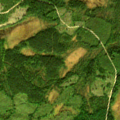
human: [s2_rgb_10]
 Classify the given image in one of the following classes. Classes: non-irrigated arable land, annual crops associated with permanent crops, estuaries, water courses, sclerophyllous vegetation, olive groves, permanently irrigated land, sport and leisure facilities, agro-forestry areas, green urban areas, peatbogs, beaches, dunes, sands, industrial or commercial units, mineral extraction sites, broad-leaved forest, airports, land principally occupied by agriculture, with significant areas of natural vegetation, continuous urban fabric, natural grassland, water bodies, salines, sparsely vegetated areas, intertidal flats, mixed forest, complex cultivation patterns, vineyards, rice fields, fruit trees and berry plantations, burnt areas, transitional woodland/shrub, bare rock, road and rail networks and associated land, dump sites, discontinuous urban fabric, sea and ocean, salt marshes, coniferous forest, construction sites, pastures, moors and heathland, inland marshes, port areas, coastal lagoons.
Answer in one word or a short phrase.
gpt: coniferous forest, transitional woodland/shrub